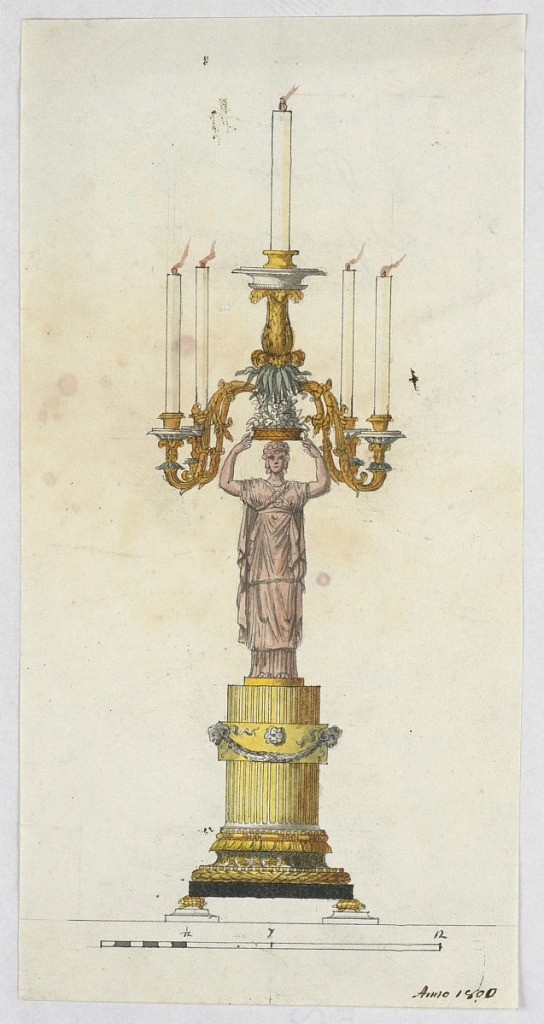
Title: Design for a Candlestick
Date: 1800
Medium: Pen and ink, brush and watercolor, graphite on paper
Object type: Drawing
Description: Vertical rectangle. Design for a candlestick, the base composed of a short column with a circular band supported by knobs. On top of the column stands a caryatid with a basket of flowers upon her head; emerging from the basket in the center is a flower cup of acanthus. The acanthus supports the bowl of the lamp above, which ends in a socket at center and four branches at left and right, each holding a burning candle. Scale below.